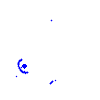
Particle: pion